Interaction volume radius: 10 \u00c5
Interaction volume height: 20 \u00c5
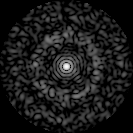
Disorder parameter: 0.843